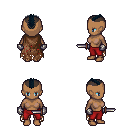
a pixel art fantasy rpg character, female body template, human, dark skin, brown tattered cape, red pants, raven short mohawk hairstyle, metal gloves, dagger, four views (front, back, left, right), 2x2 character sprite sheet, small pixel art, hard edges, no anti-aliasing